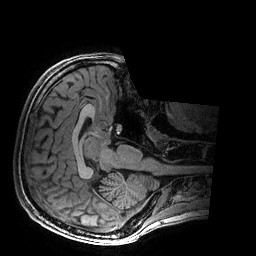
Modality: T1w
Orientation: axial
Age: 20
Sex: female
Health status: healthy
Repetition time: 2.53 s
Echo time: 0.0034 s